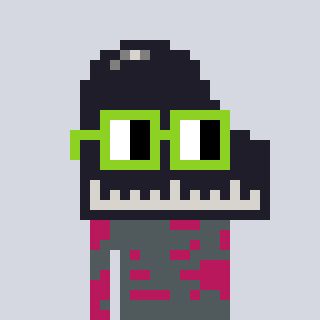
a pixel art character with square light green glasses, a piano-shaped head and a darkpink-colored body on a cool background